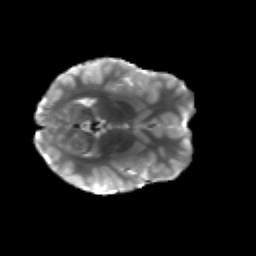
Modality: T2w
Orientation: axial
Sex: female
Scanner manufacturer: siemens
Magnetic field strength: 3 T
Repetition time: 5 s
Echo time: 0.071 s